Aerial crown-view tile of a tropical tree (Barro Colorado Island, Panama), acquired 20250124:
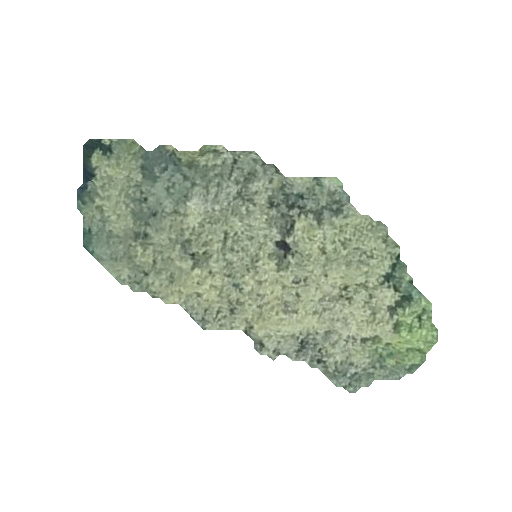
Species: Apeiba tibourbou
GBIF accepted scientific name: Apeiba tibourbou
Crown area: 82.457 m²